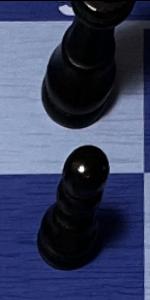
Label: Pawn_Black